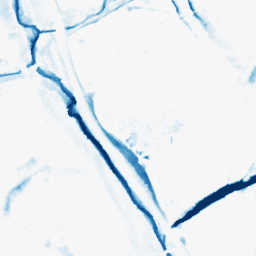
Category: morphological
Decomposition family: morphological_diamond
Decomposition parameters: operation: closing
radius: 10
Upsampling method: bicubic
Upsampling parameters: scale: 2
Upsampling scale: 2